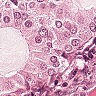
Metastatic tissue present: yes